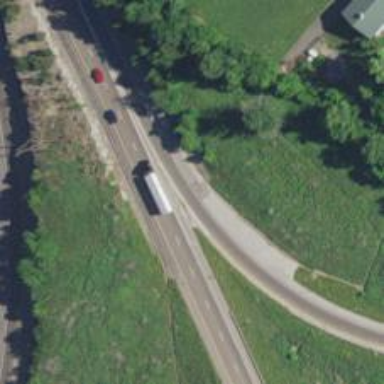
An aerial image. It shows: Trunk link highway.